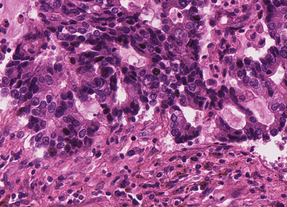
Tumor epithelial tissue: yes
Tumor-associated stroma tissue: yes
Normal tissue: no